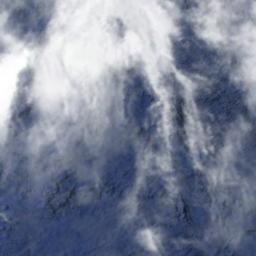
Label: cloud